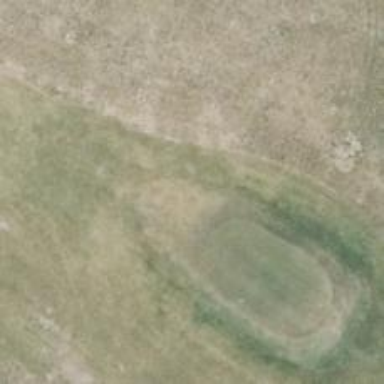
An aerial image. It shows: Golf tee.